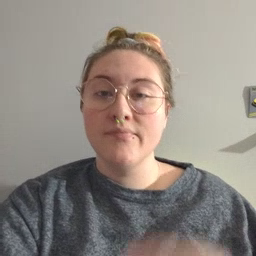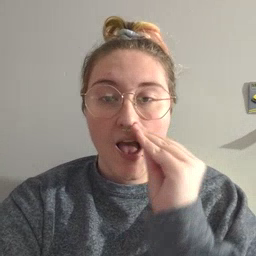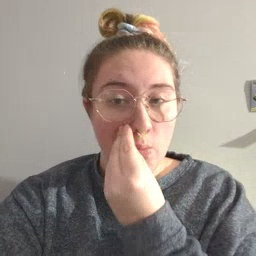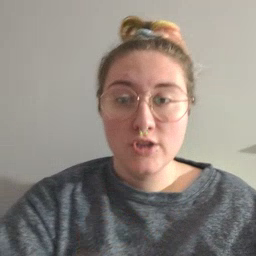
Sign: flower